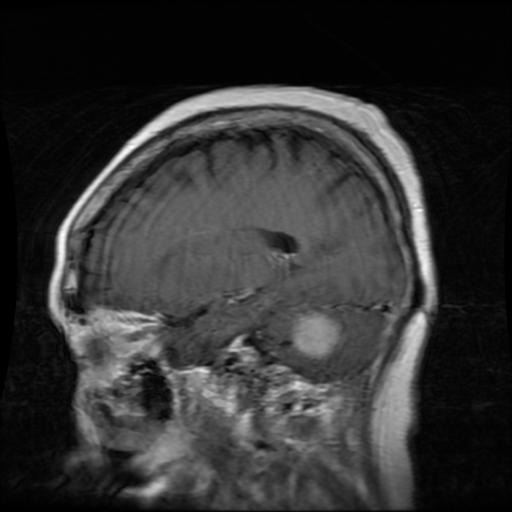
Label: meningioma